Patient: sex F, age 43
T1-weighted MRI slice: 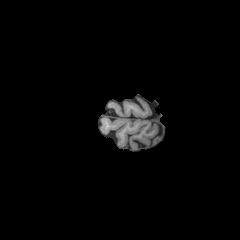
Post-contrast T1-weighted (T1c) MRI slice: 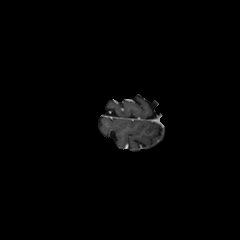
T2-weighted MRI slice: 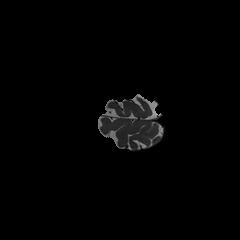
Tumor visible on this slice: no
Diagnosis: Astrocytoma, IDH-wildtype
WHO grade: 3